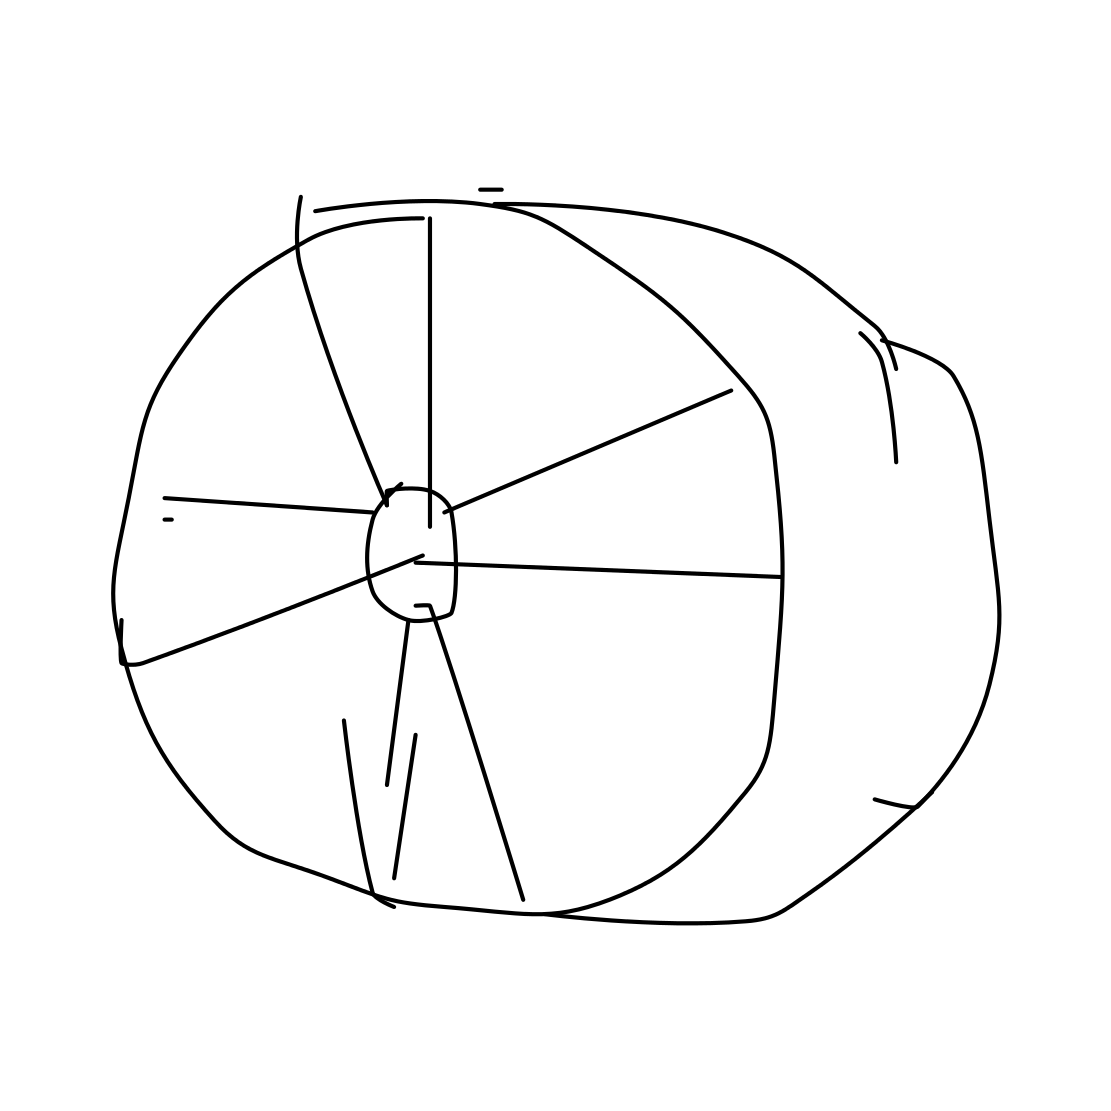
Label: tire